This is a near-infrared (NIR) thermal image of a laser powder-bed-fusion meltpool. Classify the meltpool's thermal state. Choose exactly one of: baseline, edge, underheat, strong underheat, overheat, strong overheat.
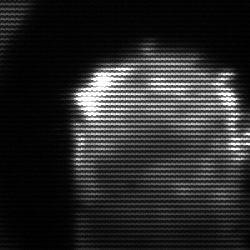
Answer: baseline